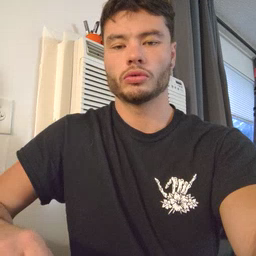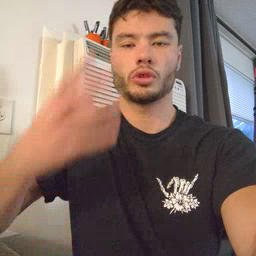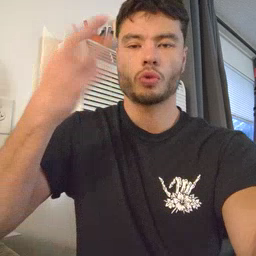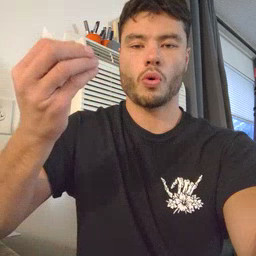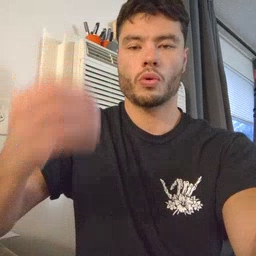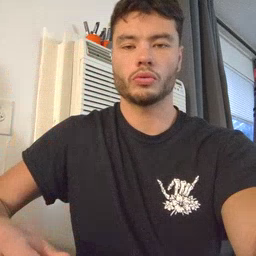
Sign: go